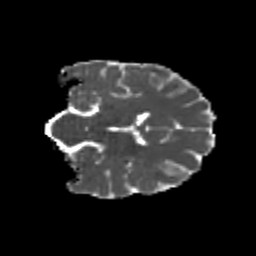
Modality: MD
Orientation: coronal
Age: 20
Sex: female
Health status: healthy
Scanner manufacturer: philips
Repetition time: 7.388 s
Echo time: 0.08599 s